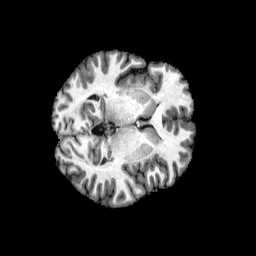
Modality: T1w
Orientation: axial
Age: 37
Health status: healthy
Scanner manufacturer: philips
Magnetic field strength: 3 T
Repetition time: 0.007952 s
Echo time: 0.003653 s